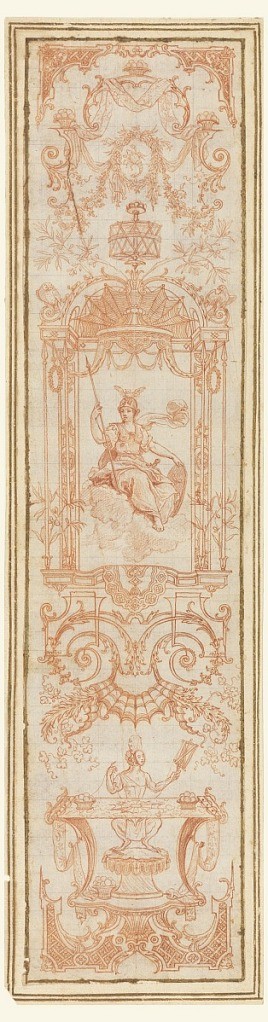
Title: Designs for Gobelins Tapestry, October (Les Mois Grotesques par Bandes)
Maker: Claude Audran III, French, 1658 - 1734
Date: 1709–10
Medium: Red chalk, pen and brown ink on cream laid paper
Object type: Drawing
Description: Three vertical panels depicting the months of April, June and October, in reverse from the engraved designs for tapestries. "April" shows the bull in a wreath medallion at top, with Venus and Cupid in a frame at the center of the drawing. Below the frame is a swan between billing pairs of doves, all resting on a pedestal supported by dolphins. In "June", Cancer is omitted. Mercury is placed in the central framing structure surmounted by a cock.  A ram is below. "October" shows Scorpio in a wreath at top, Minerva in the central frame, and Arachne(?) making a tapestry below.